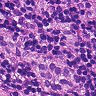
Metastatic tissue present: yes